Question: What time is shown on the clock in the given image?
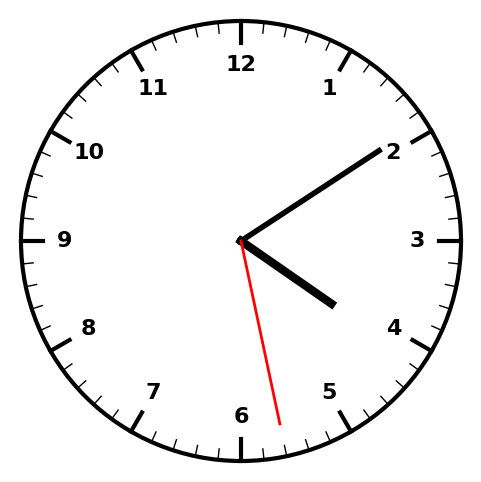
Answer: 04:09:28